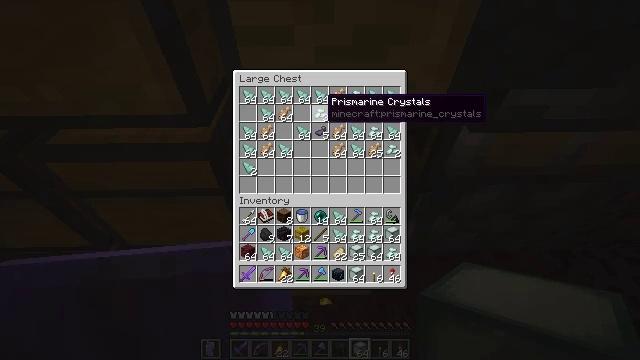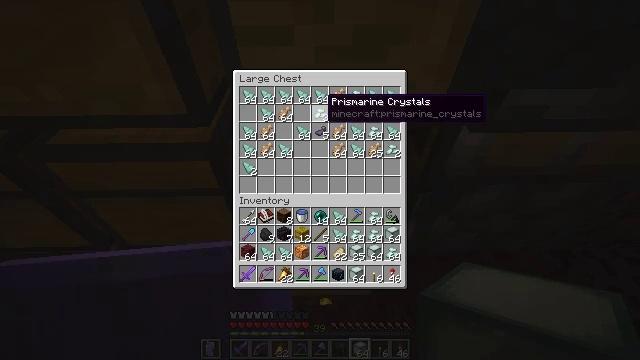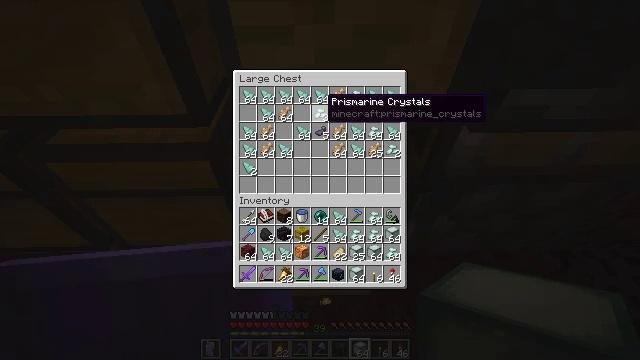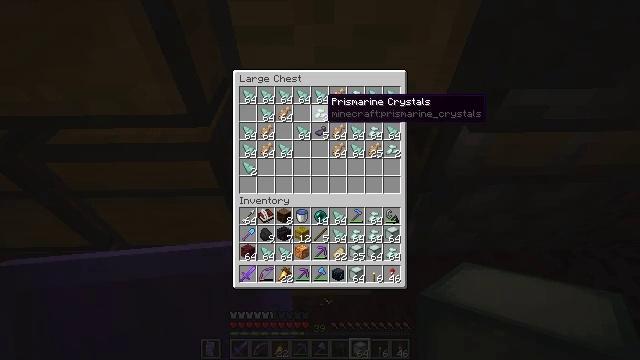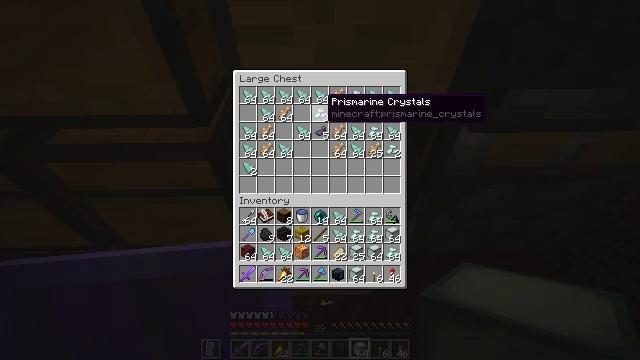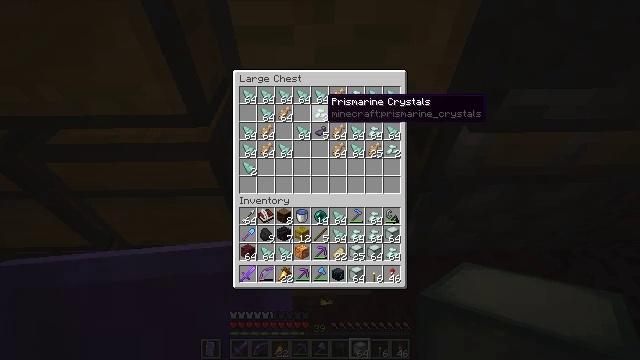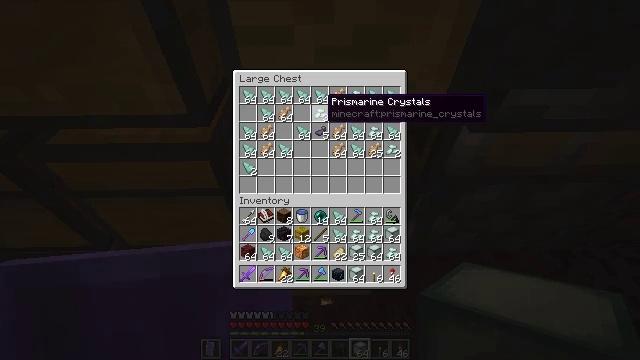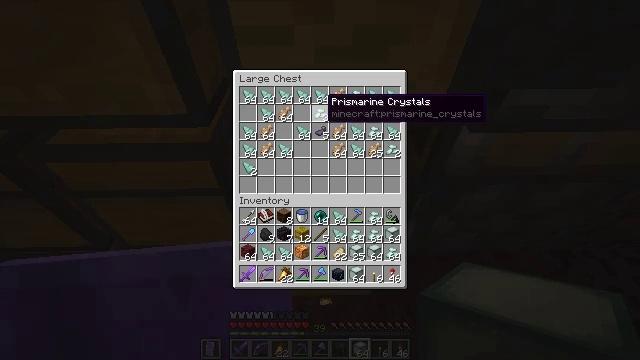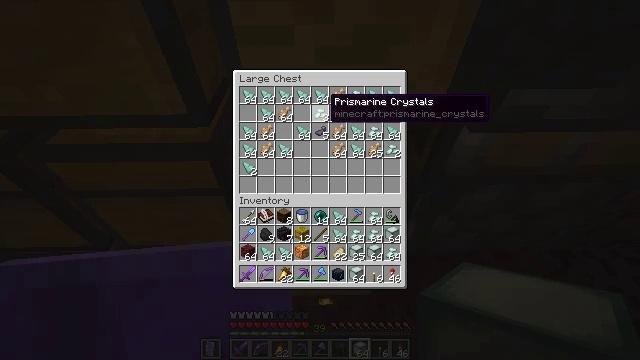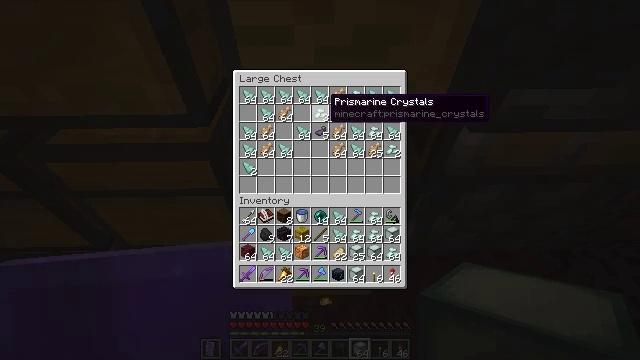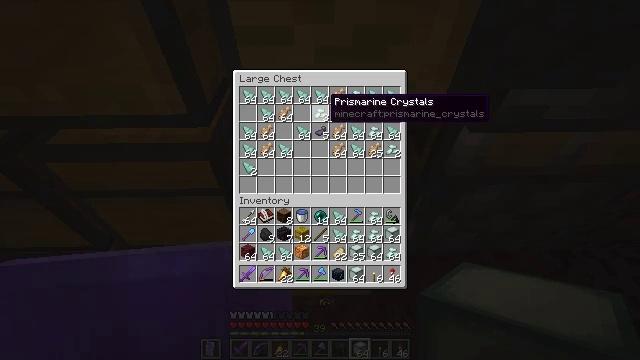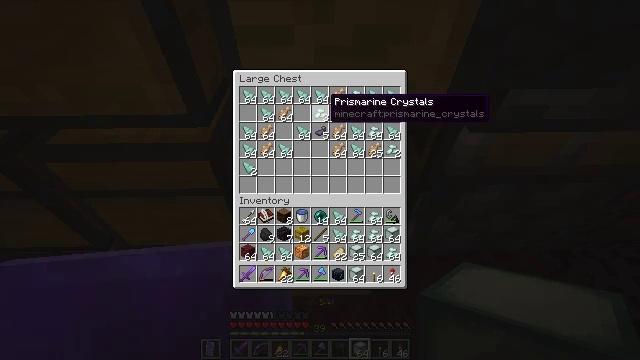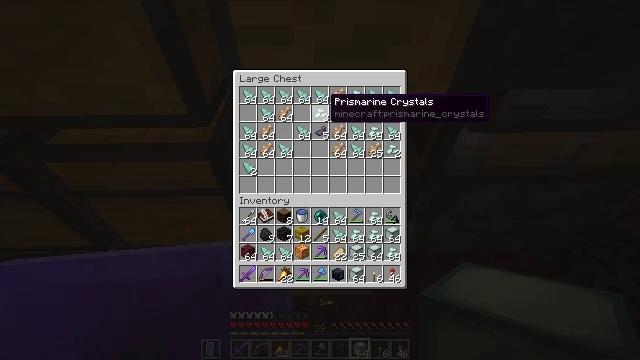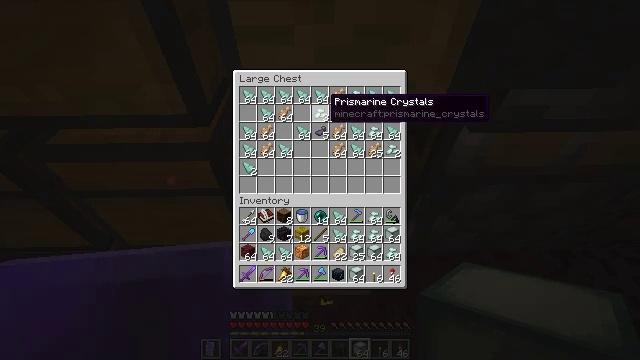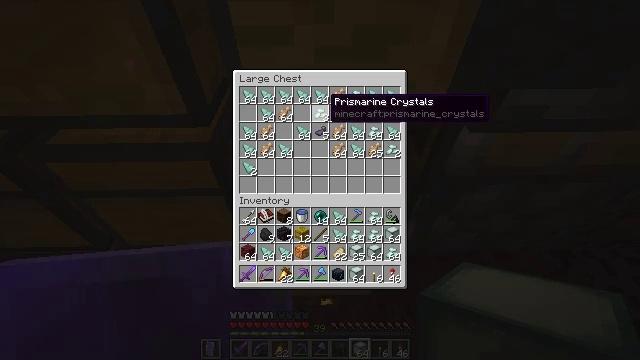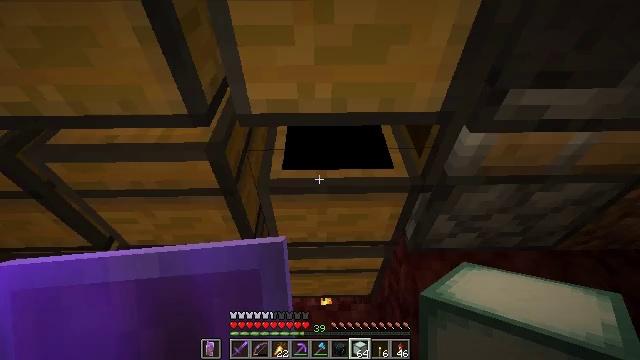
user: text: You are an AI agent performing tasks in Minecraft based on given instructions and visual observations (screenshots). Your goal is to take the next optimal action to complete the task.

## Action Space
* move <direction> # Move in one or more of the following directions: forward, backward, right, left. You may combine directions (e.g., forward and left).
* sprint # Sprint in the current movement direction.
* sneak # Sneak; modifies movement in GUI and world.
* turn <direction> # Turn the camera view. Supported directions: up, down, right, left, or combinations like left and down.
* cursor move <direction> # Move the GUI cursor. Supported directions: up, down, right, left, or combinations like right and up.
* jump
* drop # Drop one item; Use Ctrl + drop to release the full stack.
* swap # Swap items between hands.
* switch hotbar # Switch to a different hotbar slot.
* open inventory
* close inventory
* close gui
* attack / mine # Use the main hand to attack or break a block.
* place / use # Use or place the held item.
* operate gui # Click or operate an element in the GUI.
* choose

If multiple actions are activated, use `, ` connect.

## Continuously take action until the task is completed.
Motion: motion action
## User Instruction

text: Use materials to craft a sea lantern.
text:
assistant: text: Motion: no_op
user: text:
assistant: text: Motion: no_op
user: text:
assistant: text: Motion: no_op
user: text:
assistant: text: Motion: no_op
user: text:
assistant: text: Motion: no_op
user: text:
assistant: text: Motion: no_op
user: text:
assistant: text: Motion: no_op
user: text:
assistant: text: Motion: no_op
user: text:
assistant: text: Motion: no_op
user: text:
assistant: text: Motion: no_op
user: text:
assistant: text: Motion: no_op
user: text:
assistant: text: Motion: no_op
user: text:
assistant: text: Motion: no_op
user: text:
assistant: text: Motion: no_op
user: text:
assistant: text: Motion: no_op
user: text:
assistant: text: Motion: close gui
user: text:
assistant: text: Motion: turn left
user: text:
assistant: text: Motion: turn left and up
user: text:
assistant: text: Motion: turn left and up
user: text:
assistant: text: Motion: turn left and up
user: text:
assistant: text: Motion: turn left and up
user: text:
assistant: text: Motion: turn left
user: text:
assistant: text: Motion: turn left
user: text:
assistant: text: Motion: no_op
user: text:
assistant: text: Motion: no_op
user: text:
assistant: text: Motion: no_op
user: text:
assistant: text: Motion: no_op
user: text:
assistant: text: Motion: no_op
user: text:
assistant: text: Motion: use / place
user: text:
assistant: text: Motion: use / place